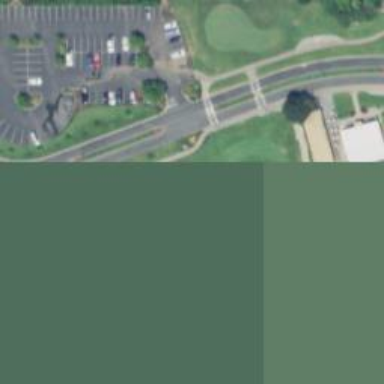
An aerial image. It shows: Miniature golf course.